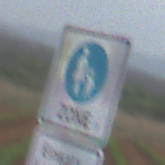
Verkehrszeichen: BeginnFussgaengerzone
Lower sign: BesondereFahrzeugeUndTransportgueter3
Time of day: Midday
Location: Outdoor (Nature)
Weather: PartlyCloudy
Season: NotSpecified
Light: Natural